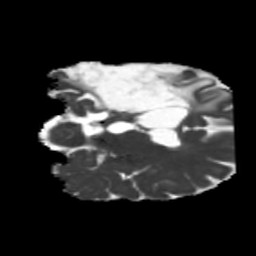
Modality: MD
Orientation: coronal
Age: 40
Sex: male
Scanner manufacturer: siemens
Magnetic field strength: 3 T
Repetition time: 5.25 s
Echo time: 0.08 s